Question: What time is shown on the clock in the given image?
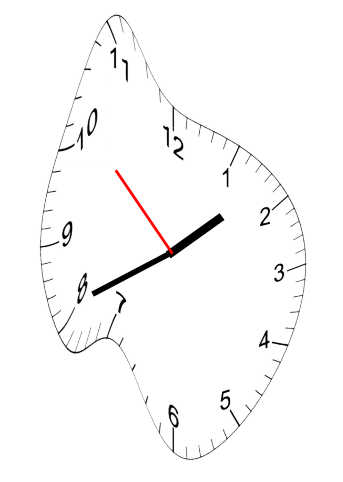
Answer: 01:40:52